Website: apple
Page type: payment
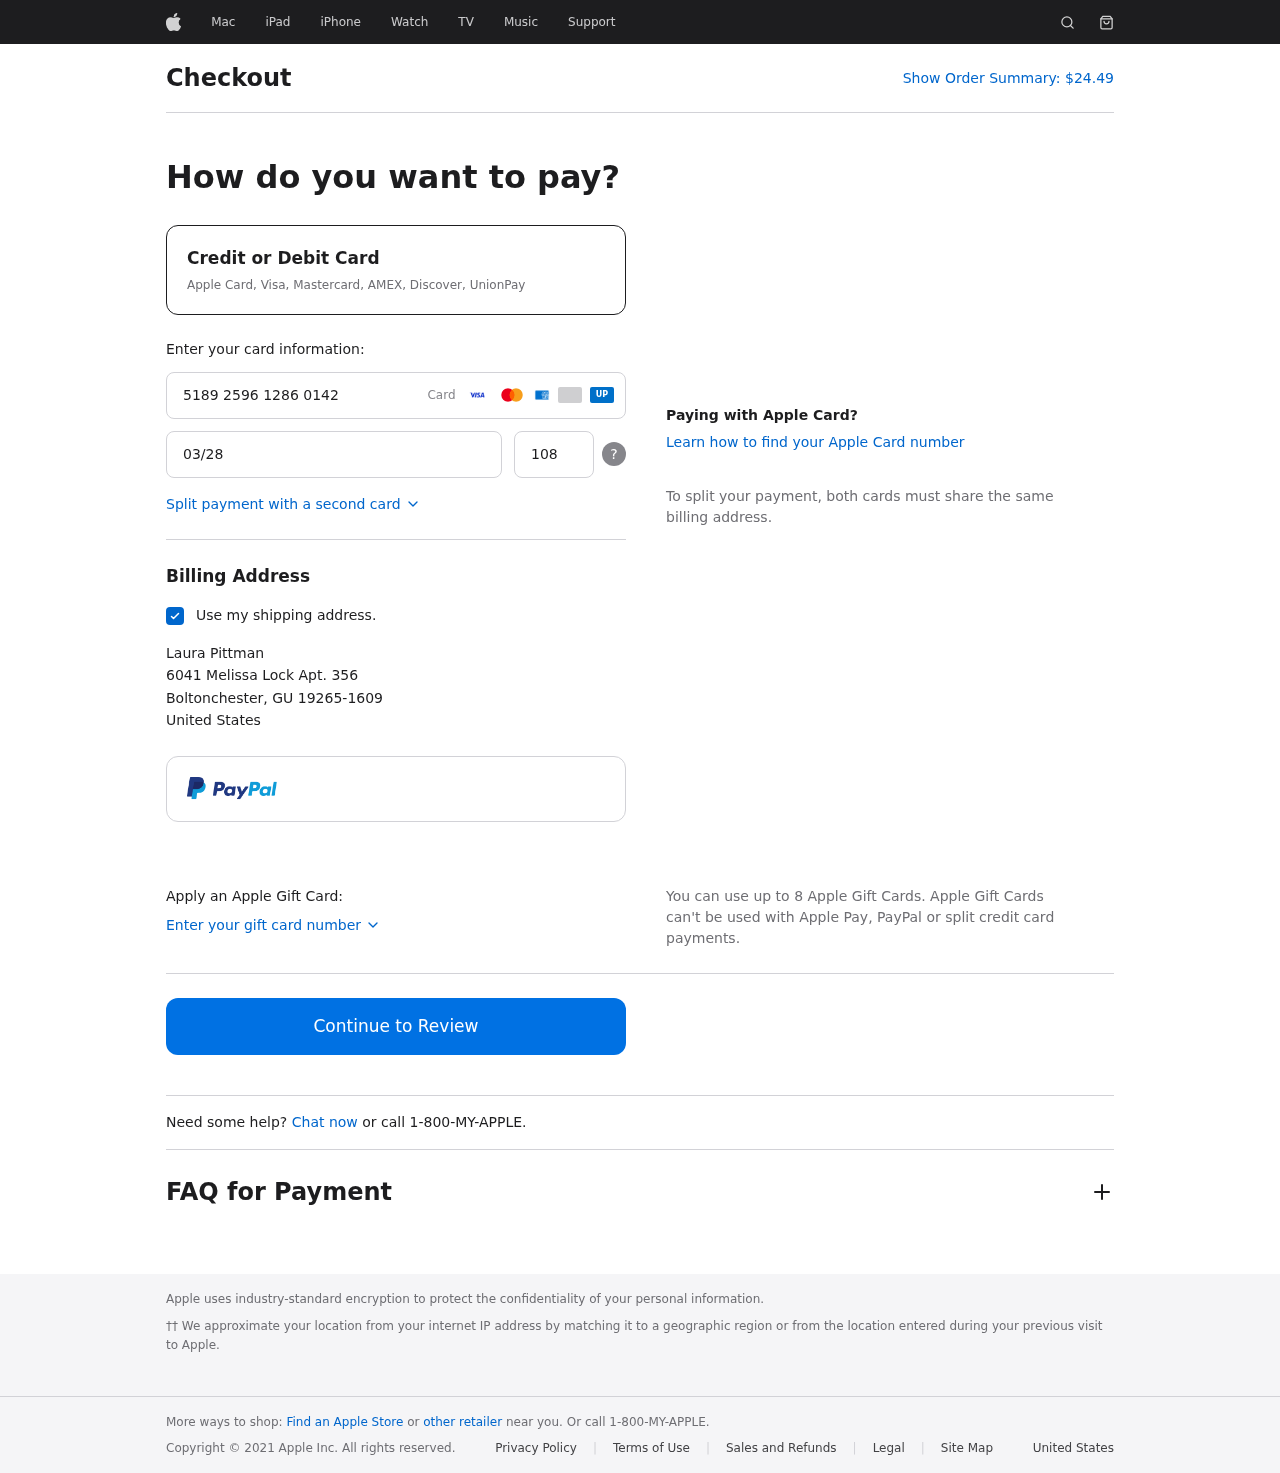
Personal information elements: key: PII_CARD_CVV
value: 108
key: PII_CARD_EXPIRY
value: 03/28
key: PII_CARD_NUMBER
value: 5189 2596 1286 0142
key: PII_CITY
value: Boltonchester
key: PII_COUNTRY
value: United States
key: PII_FULLNAME
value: Laura Pittman
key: PII_POSTCODE_FULL
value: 19265-1609
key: PII_STATE_ABBR
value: GU
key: PII_STREET
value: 6041 Melissa Lock Apt. 356
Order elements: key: ORDER_TOTAL
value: $24.49